Interaction volume radius: 5 \u00c5
Interaction volume height: 15 \u00c5
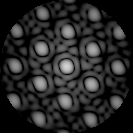
Disorder parameter: 0.1168